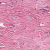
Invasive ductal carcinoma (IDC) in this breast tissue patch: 0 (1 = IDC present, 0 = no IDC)